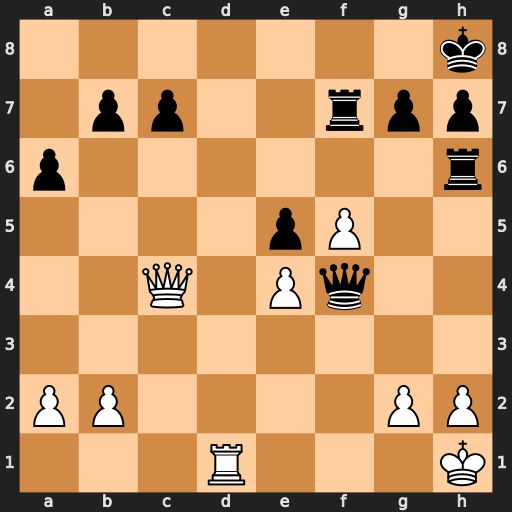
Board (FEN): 7k/1pp2rpp/p6r/4pP2/2Q1Pq2/8/PP4PP/3R3K
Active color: w
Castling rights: -
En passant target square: -
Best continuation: Rd8+ Rf8 Rxf8#